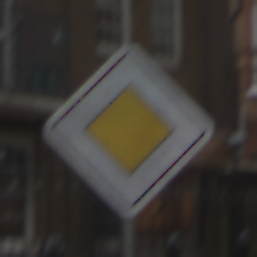
Verkehrszeichen: Vorfahrtsstrasse
Umgebung: Outdoor, Urban
Tageszeit: MorningAfternoon
Wetter: Overcast
Licht: Natural
Jahreszeit: NotSpecified
Kontrast: LowContrast